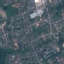
Land use / land cover: Residential